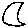
Label: moon